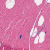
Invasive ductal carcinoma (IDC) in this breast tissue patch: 0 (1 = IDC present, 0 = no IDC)